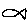
Label: fish